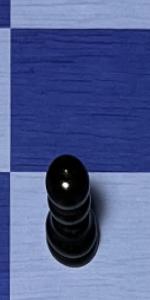
Label: Pawn_Black